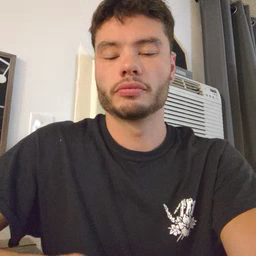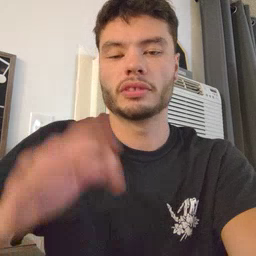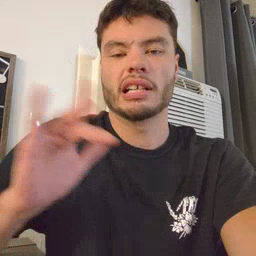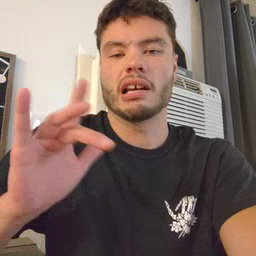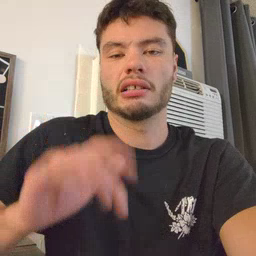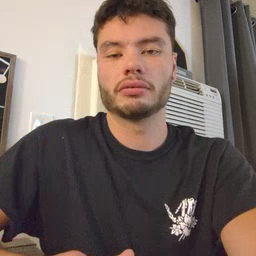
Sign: yucky